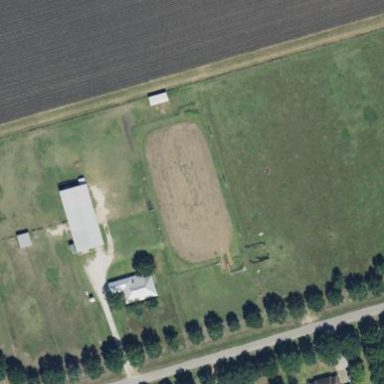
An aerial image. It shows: Equestrian pitch for leisure land activities.